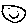
Label: smiley face